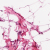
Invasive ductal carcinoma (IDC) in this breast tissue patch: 0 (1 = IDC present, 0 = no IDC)